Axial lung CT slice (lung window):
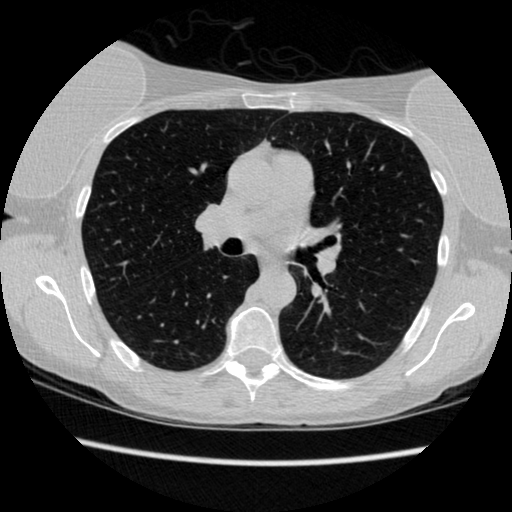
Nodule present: no